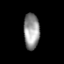
Tissue: prostate
Cell type: T cells
Senescence score: 0.7285
Nuclear area (px): 556
Mean DAPI intensity: 148.477